Question: When I use the size aesthetic with 'geom_point()' in ggplot, I often want to broaden the range of values shown in the default legend. In this plot, for example, there are a couple of points with a value of 'hp' much smaller than the smallest value shown in the legend (100), and the reader may have trouble guessing what that value might be:
'''
library(ggplot2)
ggplot(mtcars, aes(x = wt, y = mpg, size = hp)) +
geom_point()
'''

<URL>
How can I alter the legend to show sizes corresponding to values I choose, e.g. 'c(50, 150, 250)'?
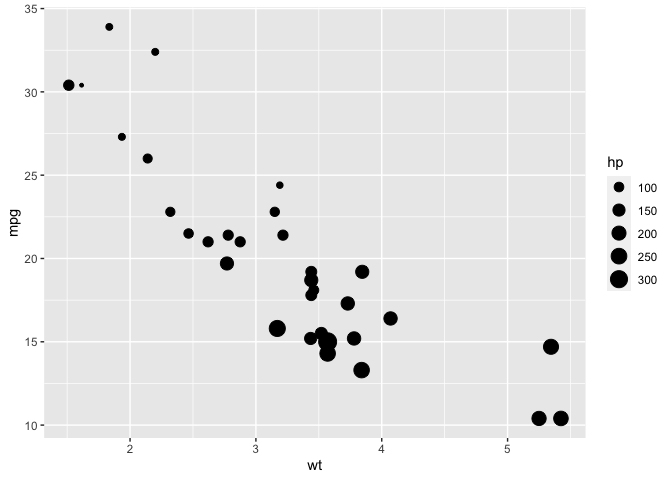
Answer: You can use 'scale_size_continuous'
'''
library(ggplot2)
ggplot(mtcars, aes(x = wt, y = mpg, size = hp)) +
geom_point() +
scale_size_continuous(range = c(0.1, 10),
limits = c(0, 500),
breaks = c(0, 50, 100, 200, 400)
'''
<URL>
If you want to emphasise differences within the range (whilst losing the area-proportionality that makes such plots more 'honest'), you can use a transformation too:
'''
sq <- scales::trans_new("squared", function(x) x^2, sqrt)
ggplot(mtcars, aes(x = wt, y = mpg, size = hp)) +
geom_point(shape = 21, fill = "deepskyblue3") +
scale_size_continuous(range = c(0.1, 10),
limits = c(0, 350),
breaks = c(0, 50, 100, 150, 200, 250, 300, 350),
trans = sq) +
theme_bw()
'''
<URL>